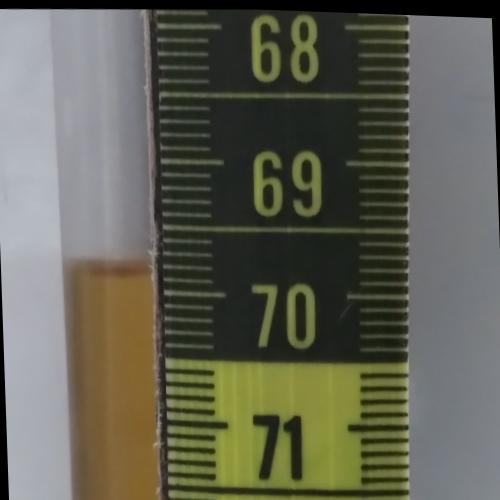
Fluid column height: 69.9 cm